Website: home-depot
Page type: customer-info-address
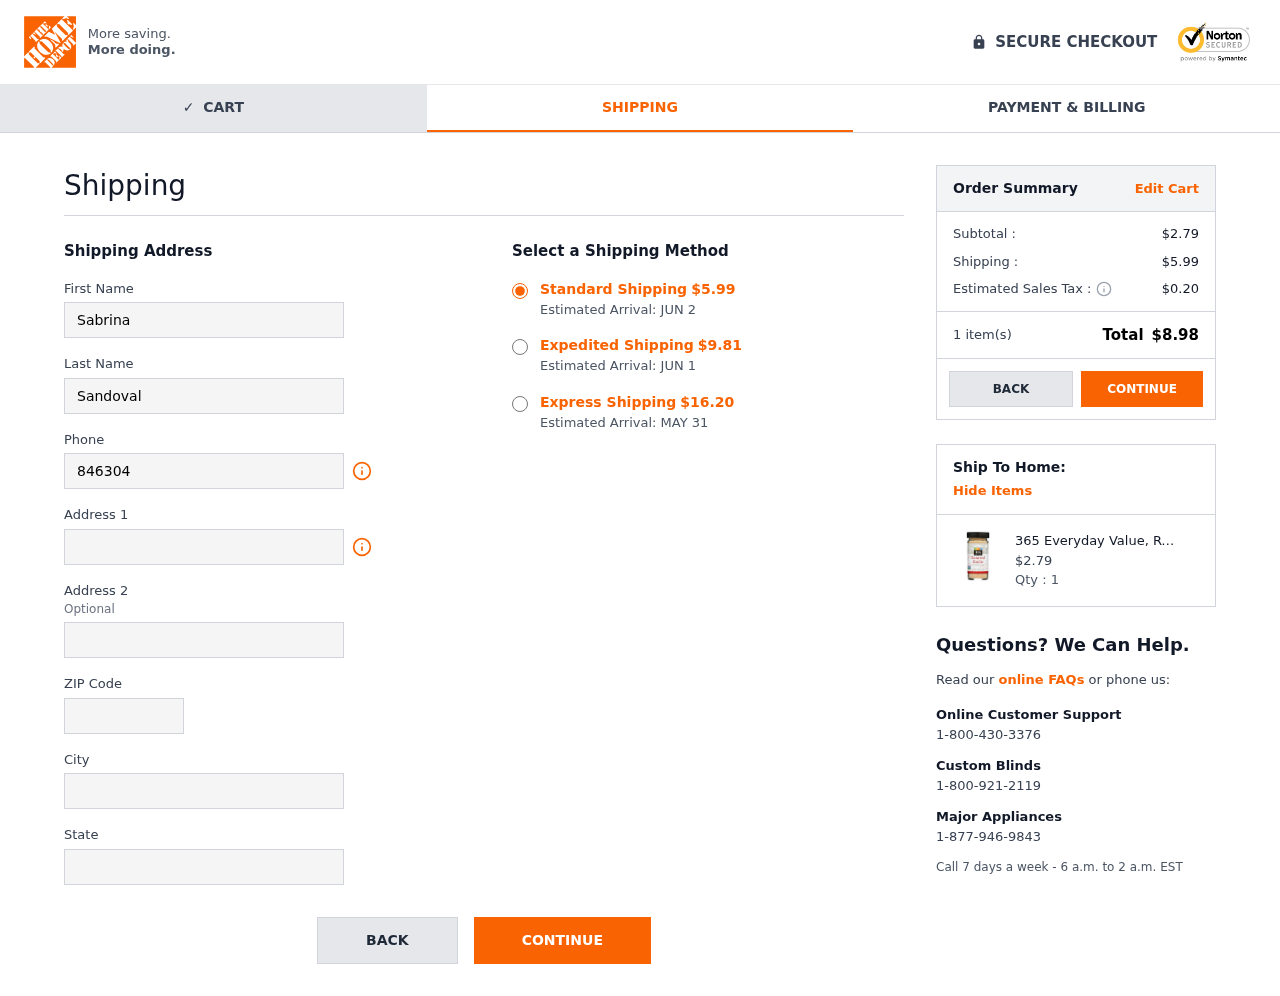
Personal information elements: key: PII_CITY
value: Wigginschester
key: PII_FIRSTNAME
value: Sabrina
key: PII_LASTNAME
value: Sandoval
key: PII_PHONE
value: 8463043785
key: PII_POSTCODE
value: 97085
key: PII_STATE
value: Vermont
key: PII_STREET
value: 82899 James Views
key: PII_STREET2
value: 44207 Fitzpatrick Shoals Suite 618
Product elements: key: PRODUCT1_NAME
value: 365 Everyday Value, Roasted Garlic, 2.8 oz
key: PRODUCT1_PRICE
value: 2.79
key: PRODUCT1_QUANTITY
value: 1
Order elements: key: ORDER_SHIPPING_COST
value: $5.99
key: ORDER_DELIVERY_DATE
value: Estimated Arrival: JUN 2
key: ORDER_SHIPPING_COST_EXPEDITED
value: $9.81
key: ORDER_DELIVERY_DATE_EXPEDITED
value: Estimated Arrival: JUN 1
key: ORDER_SHIPPING_COST_EXPRESS
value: $16.20
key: ORDER_DELIVERY_DATE_EXPRESS
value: Estimated Arrival: MAY 31
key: ORDER_SUBTOTAL
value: $2.79
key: ORDER_TAX
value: $0.20
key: ORDER_NUM_ITEMS
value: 1 item(s)
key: ORDER_TOTAL
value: $8.98